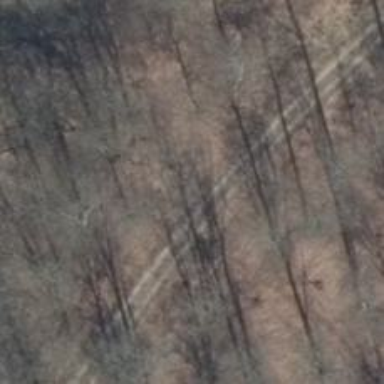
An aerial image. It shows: Track road with grade3 tracktype.